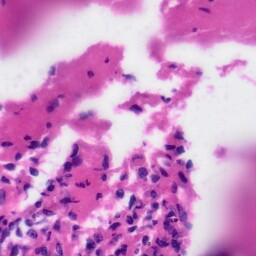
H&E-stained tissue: Tonsil